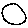
Label: circle